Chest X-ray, AP view. Patient: 65 years old, sex M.
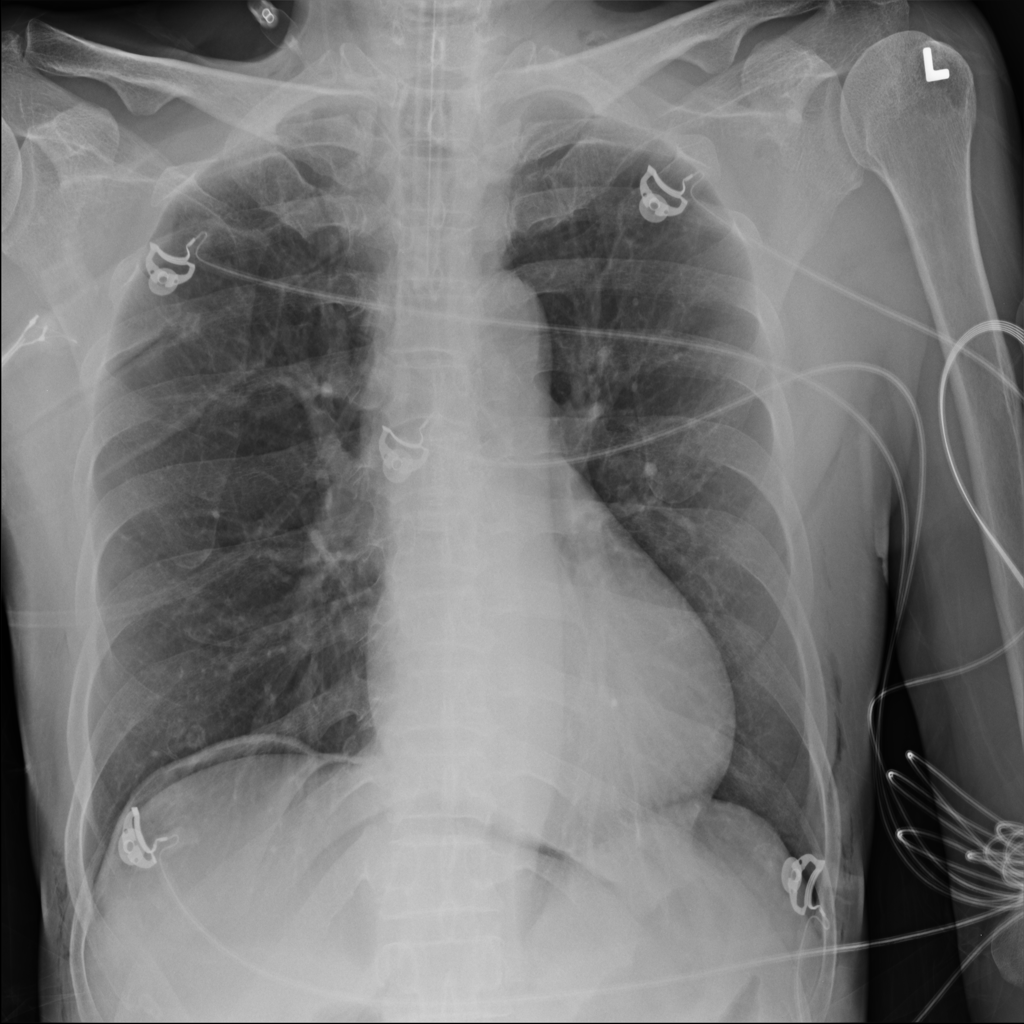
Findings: Emphysema